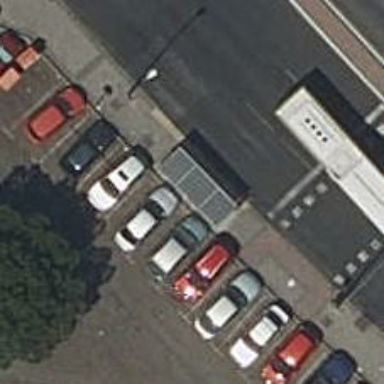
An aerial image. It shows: Bus stop with sheltered platform for public transport.